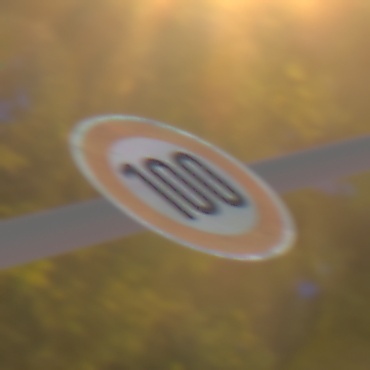
Verkehrszeichen: Geschwindigkeit100
Umgebung: Outdoor, Urban
Tageszeit: Night
Wetter: Clear
Licht: Artificial
Jahreszeit: NotSpecified
Kontrast: HighContrast